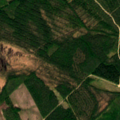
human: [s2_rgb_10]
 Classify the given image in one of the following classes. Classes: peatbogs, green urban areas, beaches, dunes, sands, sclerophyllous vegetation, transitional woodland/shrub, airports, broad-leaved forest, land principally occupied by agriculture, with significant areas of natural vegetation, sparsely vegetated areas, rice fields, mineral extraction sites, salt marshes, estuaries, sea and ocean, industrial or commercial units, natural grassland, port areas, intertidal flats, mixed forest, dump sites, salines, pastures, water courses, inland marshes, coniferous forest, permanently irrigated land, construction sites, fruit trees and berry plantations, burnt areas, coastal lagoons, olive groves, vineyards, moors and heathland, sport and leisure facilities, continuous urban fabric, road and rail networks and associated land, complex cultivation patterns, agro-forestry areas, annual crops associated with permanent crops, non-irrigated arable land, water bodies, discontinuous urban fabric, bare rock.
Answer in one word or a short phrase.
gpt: coniferous forest, mixed forest